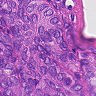
Metastatic tissue present: yes